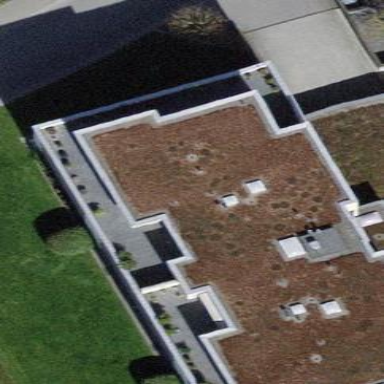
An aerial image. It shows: Flat-roofed building.